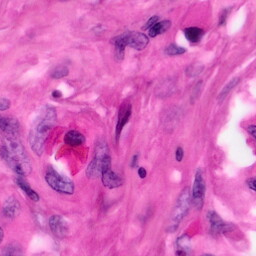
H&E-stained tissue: Pancreatic